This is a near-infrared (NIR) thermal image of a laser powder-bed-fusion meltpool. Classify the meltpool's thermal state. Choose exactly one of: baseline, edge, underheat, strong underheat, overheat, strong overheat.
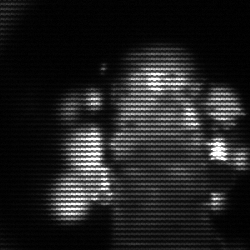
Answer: strong underheat